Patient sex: M
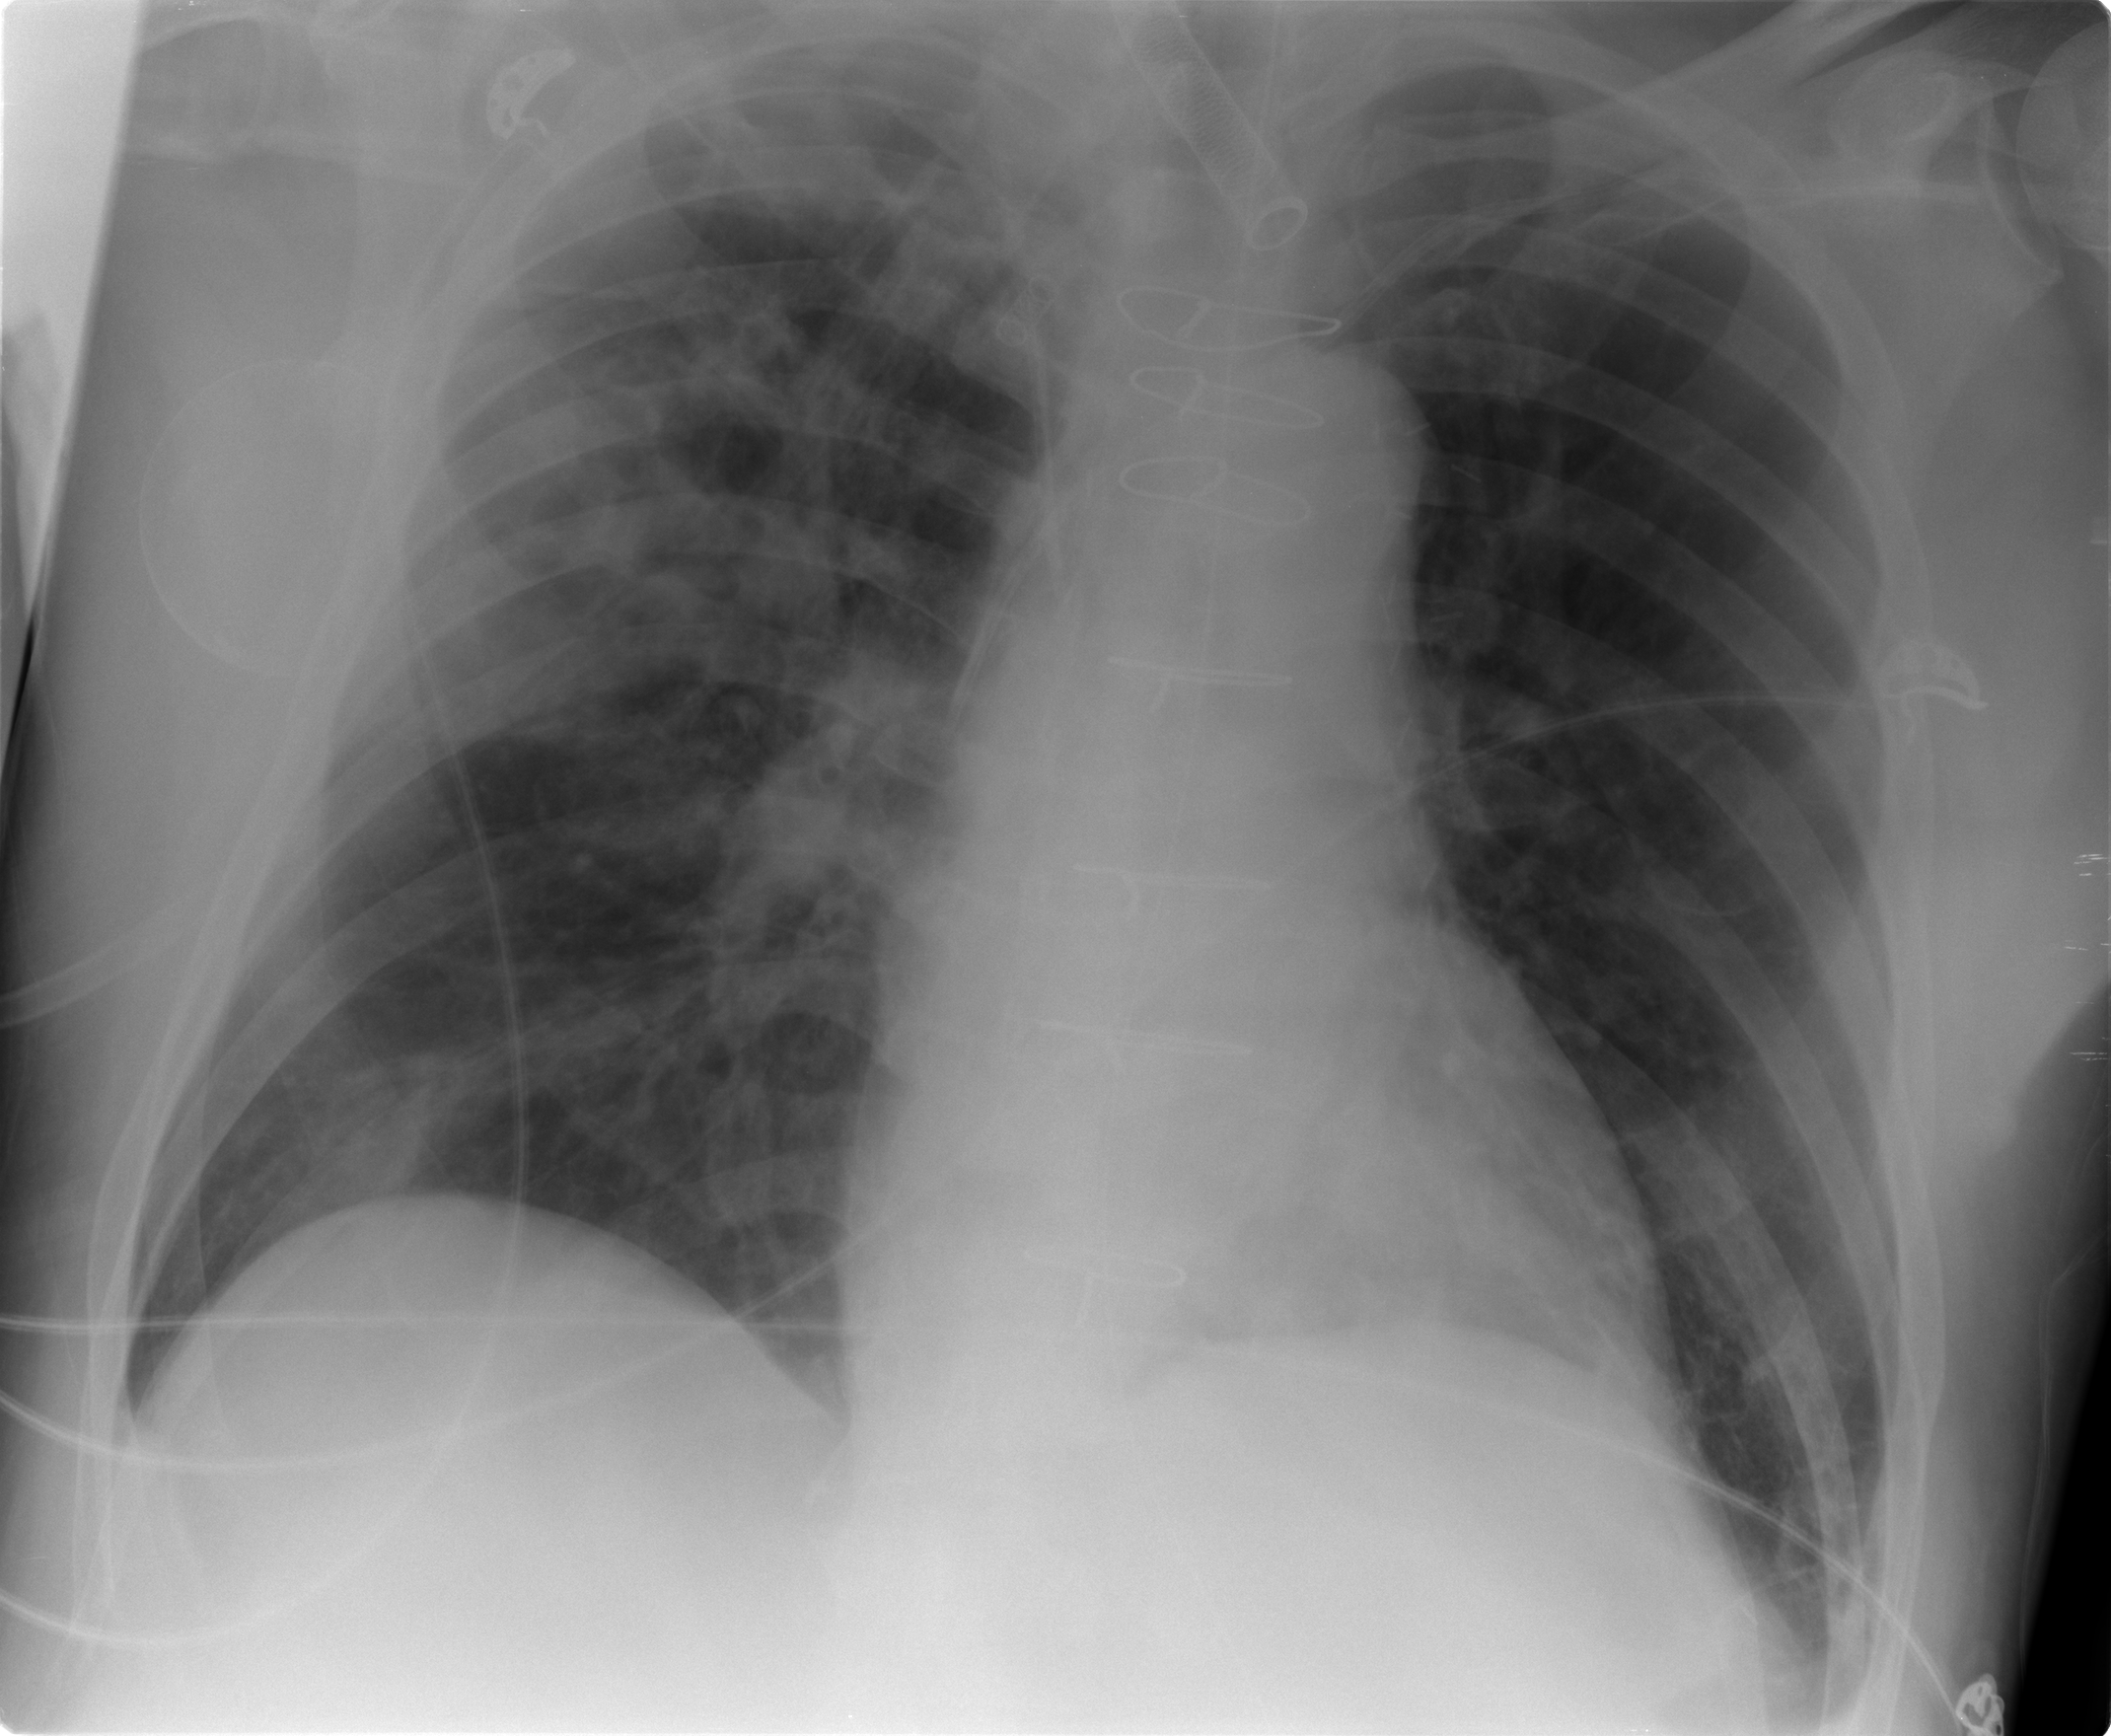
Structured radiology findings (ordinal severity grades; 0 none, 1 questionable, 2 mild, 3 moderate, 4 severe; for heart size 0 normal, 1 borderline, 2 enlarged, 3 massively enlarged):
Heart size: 2
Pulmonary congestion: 0
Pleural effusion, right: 0
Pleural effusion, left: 0
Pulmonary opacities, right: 3
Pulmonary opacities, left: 1
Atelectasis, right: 2
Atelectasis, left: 2